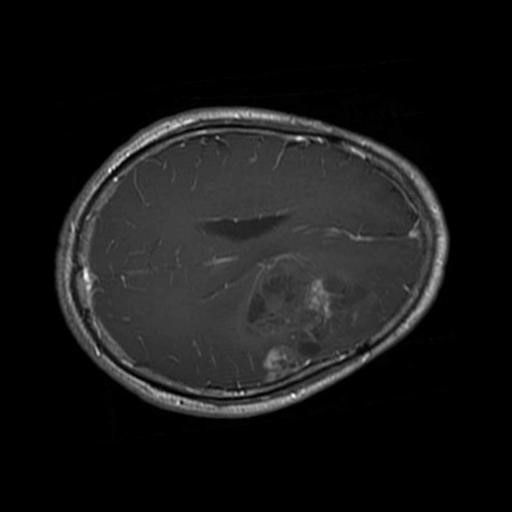
Label: brain_glioma